Aerial crown-view tile of a tropical tree (Barro Colorado Island, Panama), acquired 20250715:
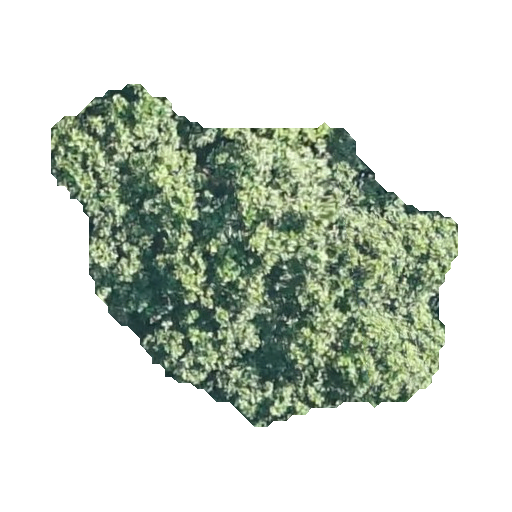
Species: Anacardium excelsum
GBIF accepted scientific name: Anacardium excelsum
Crown area: 135.048 m²